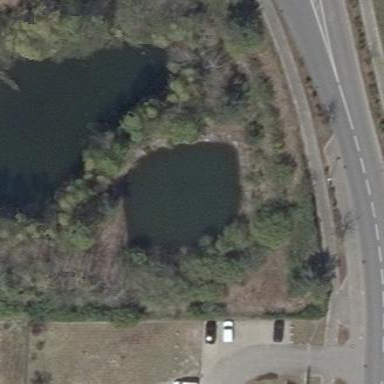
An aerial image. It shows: Pond with natural water.